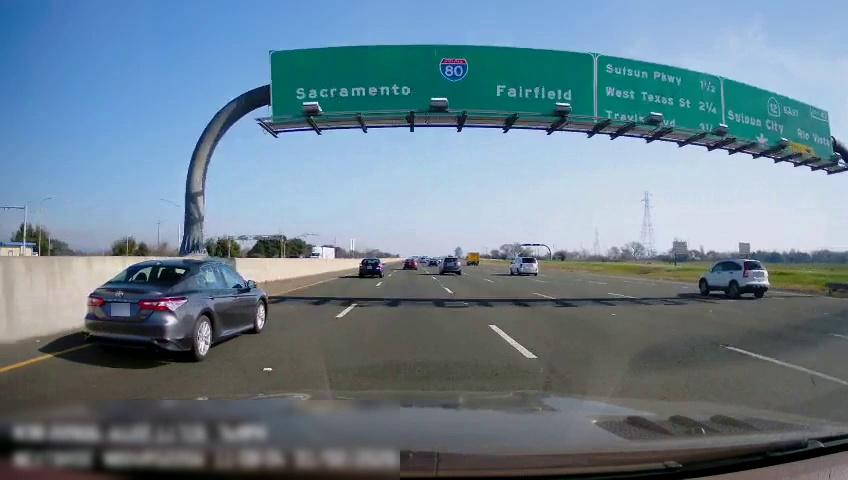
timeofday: Day
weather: Sunny
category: Drivable Space
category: Vehicles | SUV
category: Vehicles | SUV
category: Vehicles | Truck
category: Vehicles | SUV
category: Vehicles | Van
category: Vehicles | Car
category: Vehicles | Car
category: Vehicles | Truck
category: Vehicles | Truck
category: Lanes | Alternate Lane
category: Lanes | Current Lane
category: Lanes | Current Lane
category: Lanes | Alternate Lane
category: Lanes | Alternate Lane
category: Lanes | Alternate Lane
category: Lanes | Alternate Lane
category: Lanes | Alternate Lane
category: Traffic | Signs
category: Traffic | Signs
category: Traffic | Signs
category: Traffic | Signs